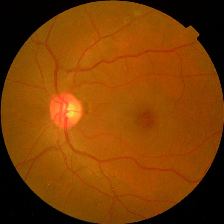
Diabetic retinopathy grade: No DR